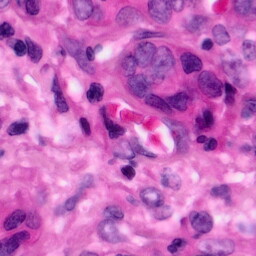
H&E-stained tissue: Pancreatic